Interaction volume radius: 10 \u00c5
Interaction volume height: 15 \u00c5
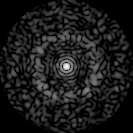
Disorder parameter: 0.8481